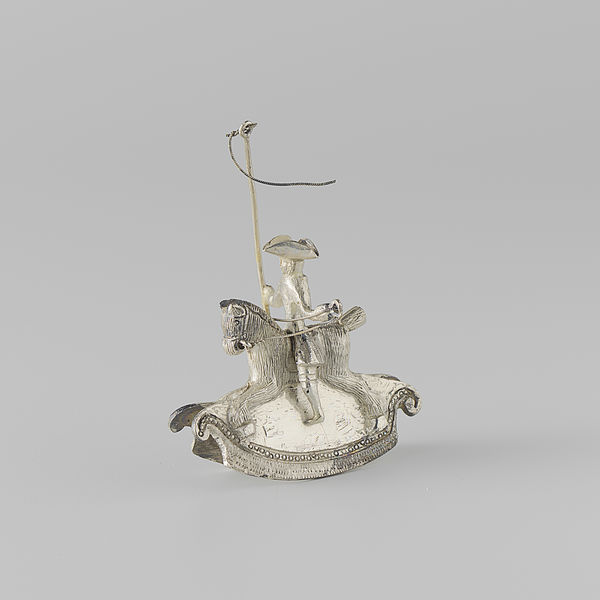
Titel: Jongen op hobbelpaard
Künstler: W. Freen
Standort: Amsterdam
Institution: Rijksmuseum
Schlagwörter: hat, reign, soldier, gray, grey, decorative, hand, silver, man, armour, boy, child, metal, ornament, tail, photo, sculpture, statue, flag, small, main, human, crop, foot, shiny, boot, war, horse, reins, figure, riding, pony, fishing, carving, stick, whip, staff, halter, sleigh, leg, pole, horseman, spear, ride, rider, pendant, bit, rein, saddle, lance, ridge, rocker, rocking horse, polo, object, solider, cowboy, toy, article, figurine, rocking, polished, luster, silverware, hobby horse, horse rider, don quixote, tricorner, tricorn hat, horseback riding, tri-cornered, silver metal, lasso, rocking hores